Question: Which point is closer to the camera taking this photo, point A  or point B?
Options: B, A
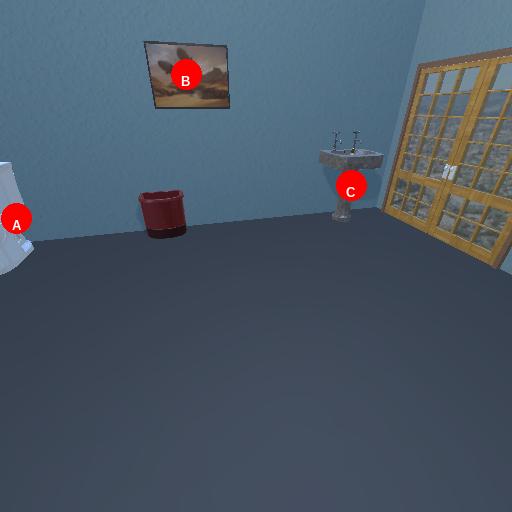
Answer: B